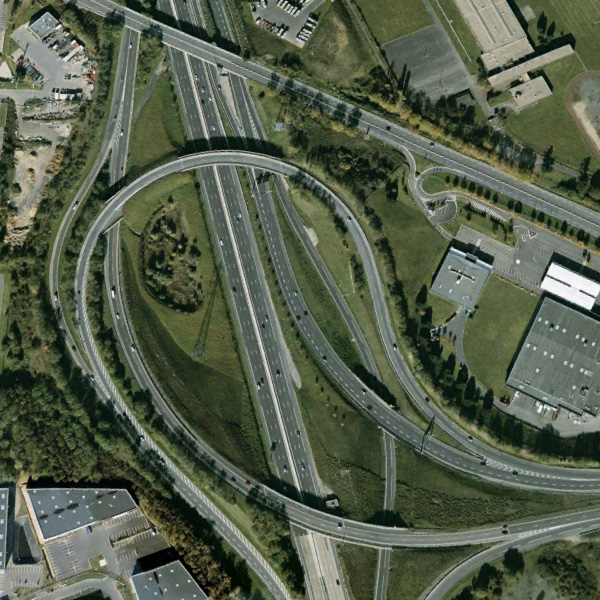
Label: Viaduct